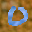
Label: 0